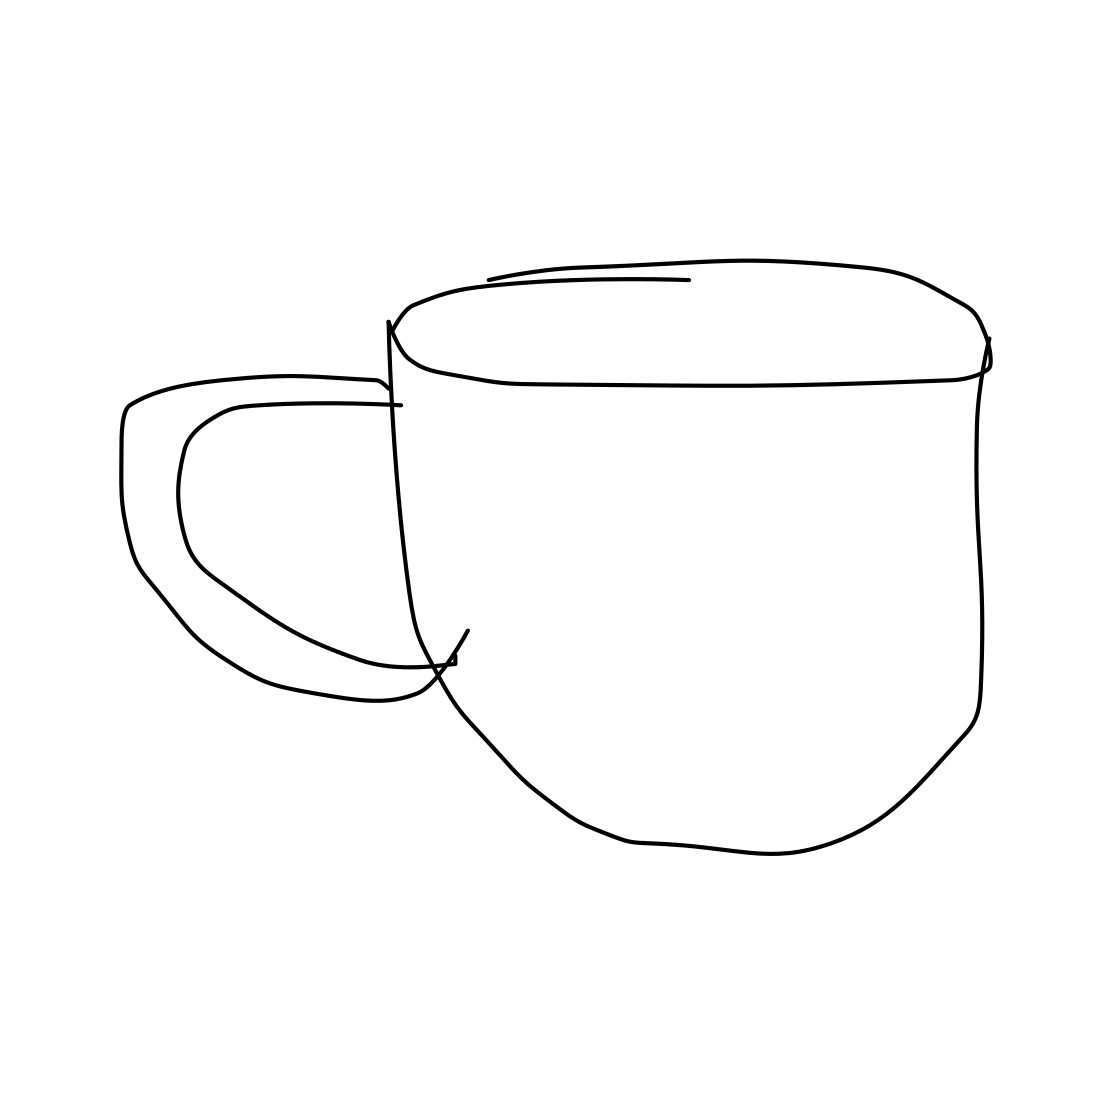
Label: cup